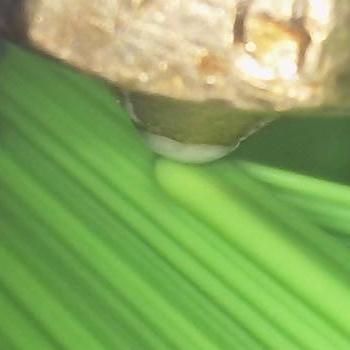
Flow rate: 252%